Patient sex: M
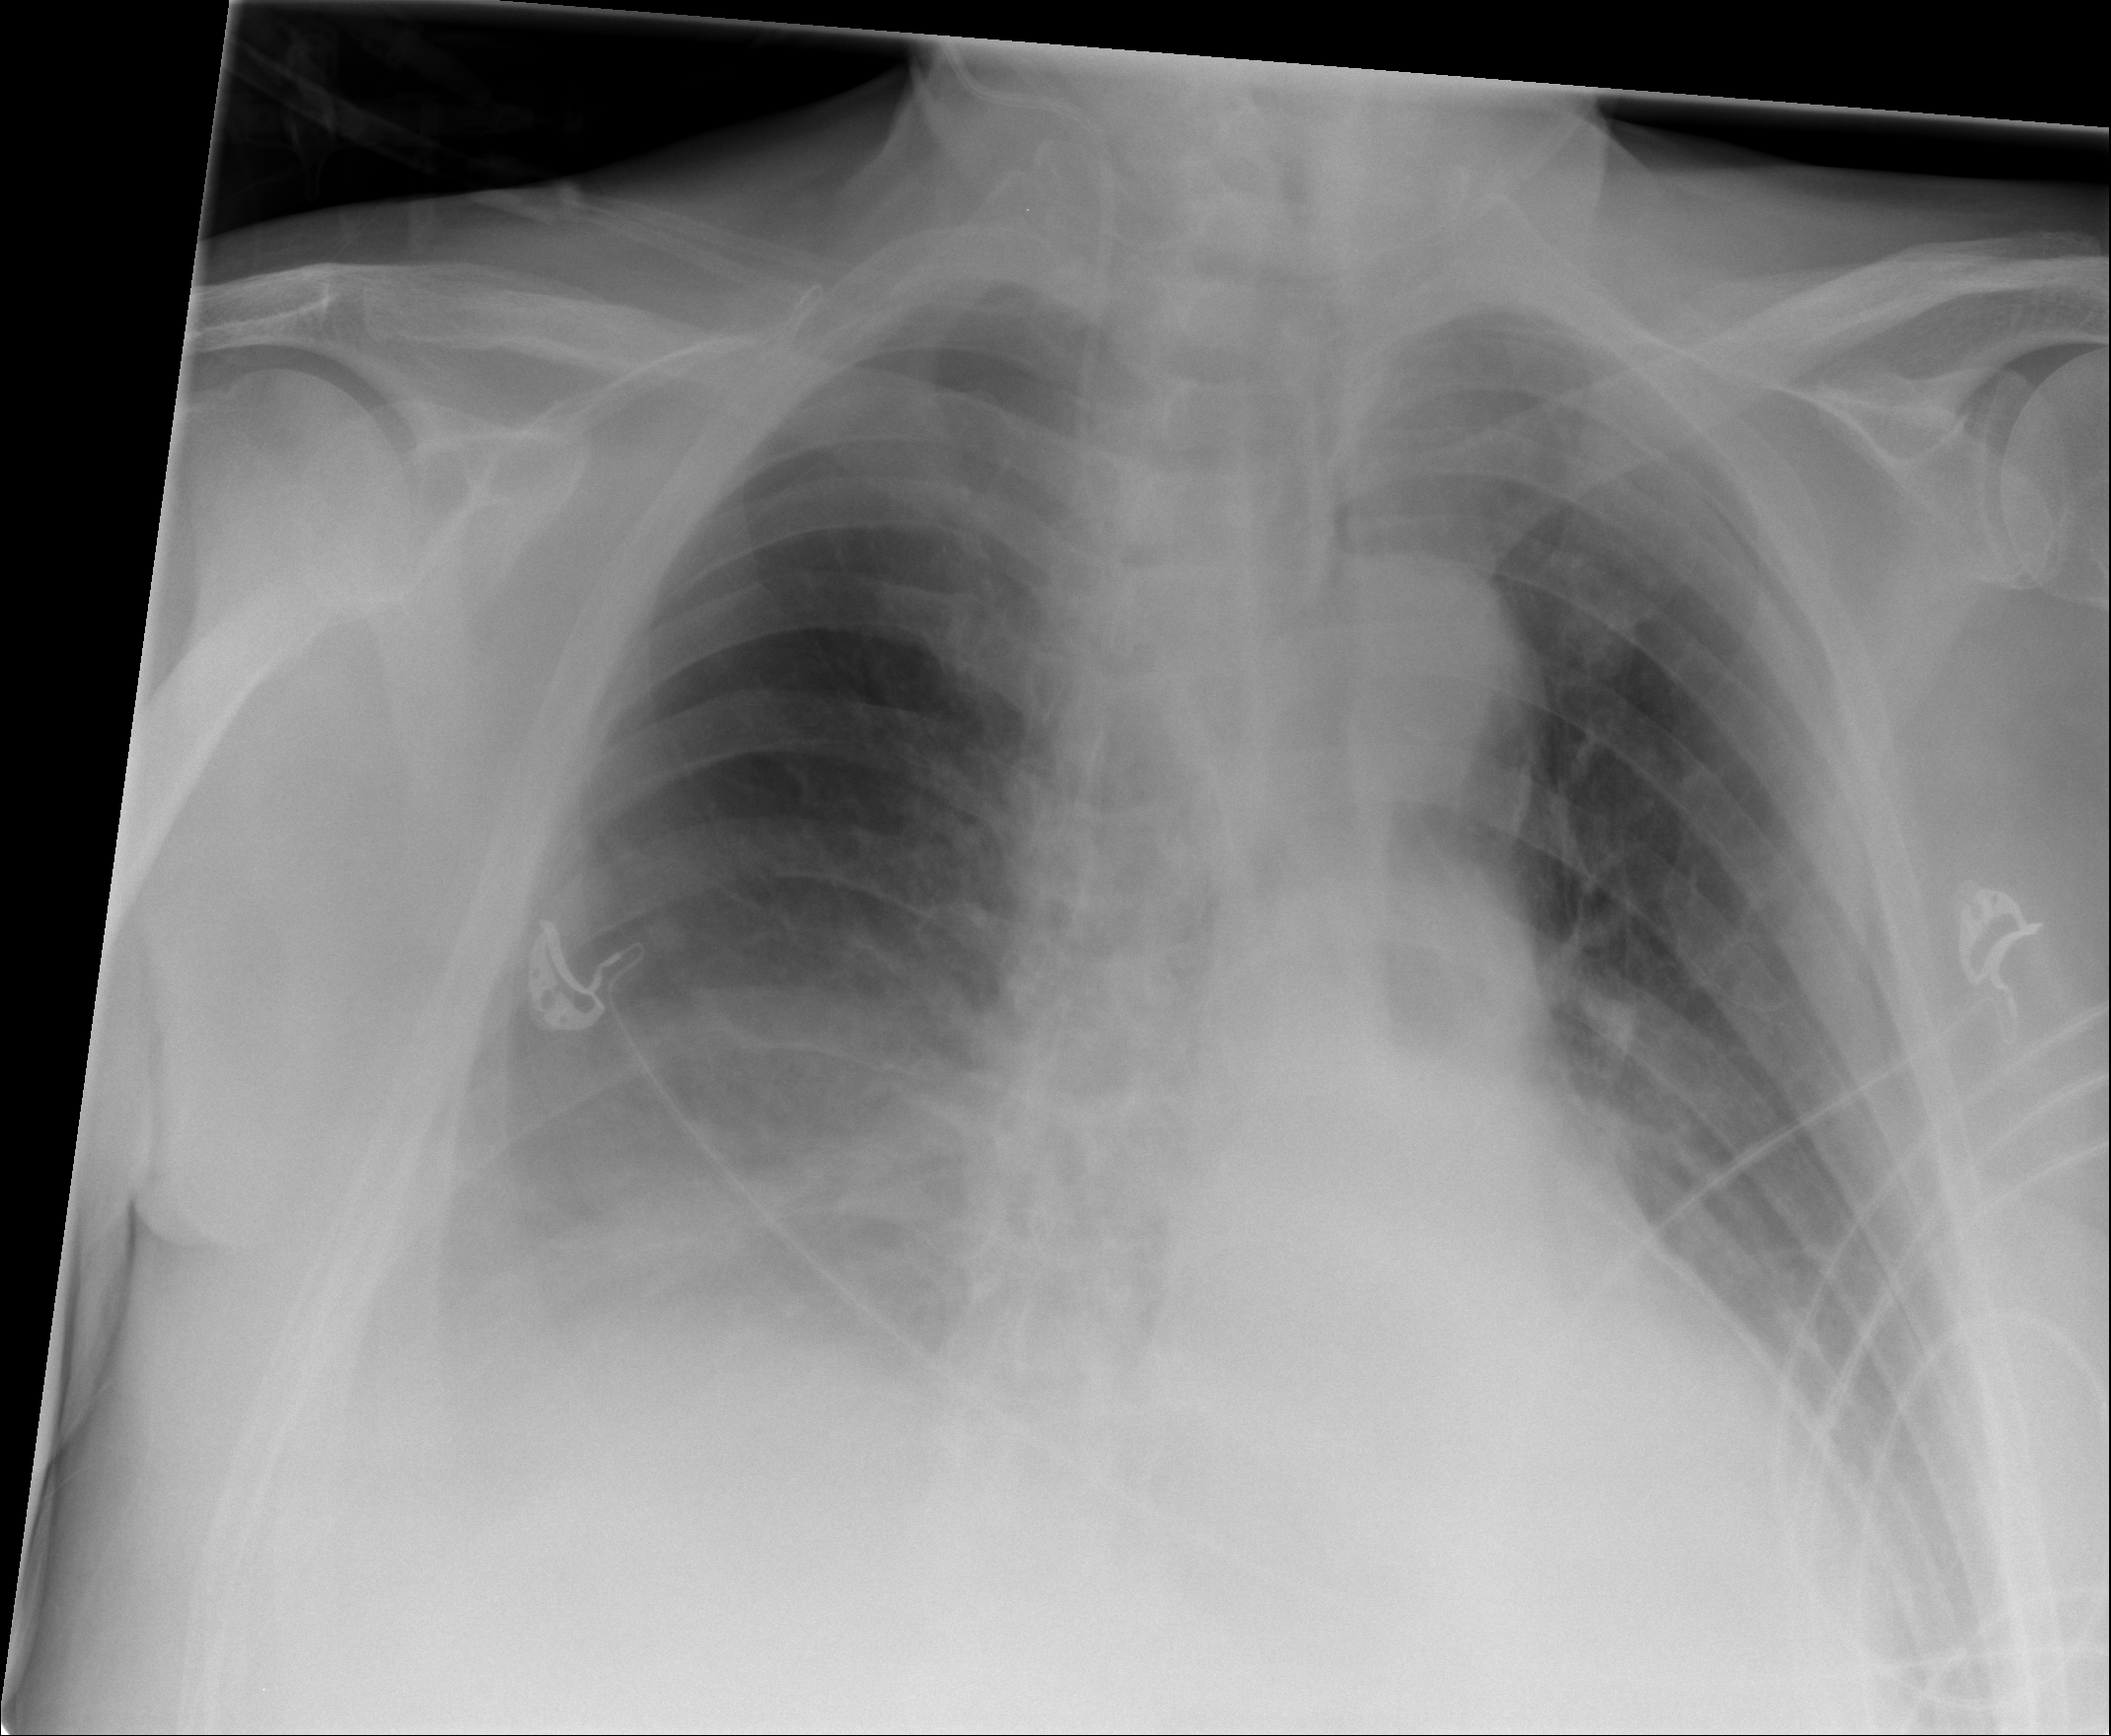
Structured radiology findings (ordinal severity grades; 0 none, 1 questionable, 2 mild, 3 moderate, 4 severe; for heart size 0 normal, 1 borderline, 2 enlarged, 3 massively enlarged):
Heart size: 0
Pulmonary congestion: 0
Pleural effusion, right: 2
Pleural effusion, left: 2
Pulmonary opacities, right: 1
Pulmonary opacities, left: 0
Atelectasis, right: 0
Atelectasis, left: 0